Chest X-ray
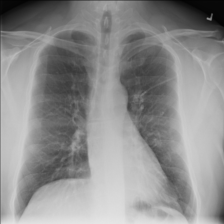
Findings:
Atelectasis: negative
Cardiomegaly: negative
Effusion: negative
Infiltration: negative
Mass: negative
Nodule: negative
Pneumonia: negative
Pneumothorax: negative
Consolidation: negative
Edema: negative
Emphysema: negative
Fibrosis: negative
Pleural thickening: negative
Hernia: negative